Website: slack
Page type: billing-address
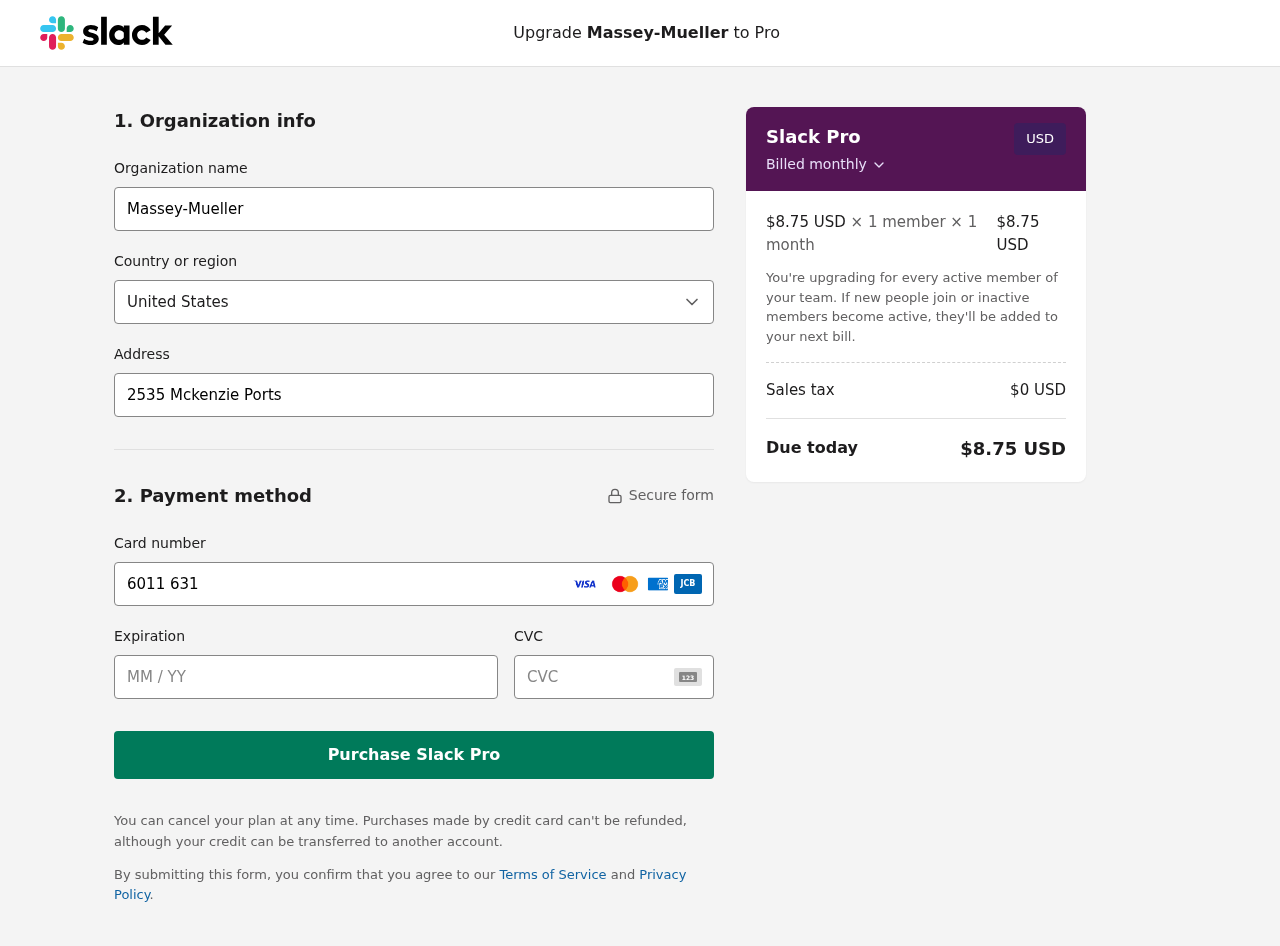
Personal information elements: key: PII_CARD_CVV
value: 757
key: PII_CARD_EXPIRY
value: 09/27
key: PII_CARD_NUMBER
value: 6011 6314 8234 8808
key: PII_COMPANY
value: Massey-Mueller
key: PII_COUNTRY
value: United States
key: PII_STREET
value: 2535 Mckenzie Ports
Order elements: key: ORDER_PRICE_PER_MEMBER
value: $8.75 USD
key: ORDER_MEMBER_COUNT
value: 1
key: ORDER_MONTH_COUNT
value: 1
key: ORDER_SUBTOTAL
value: $8.75 USD
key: ORDER_TAX
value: $0
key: ORDER_TOTAL
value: $8.75 USD